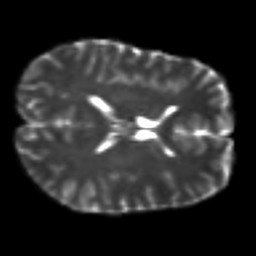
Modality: T2w
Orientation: axial
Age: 32
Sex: male
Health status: ill
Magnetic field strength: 3 T
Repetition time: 9 s
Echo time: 0.093 s